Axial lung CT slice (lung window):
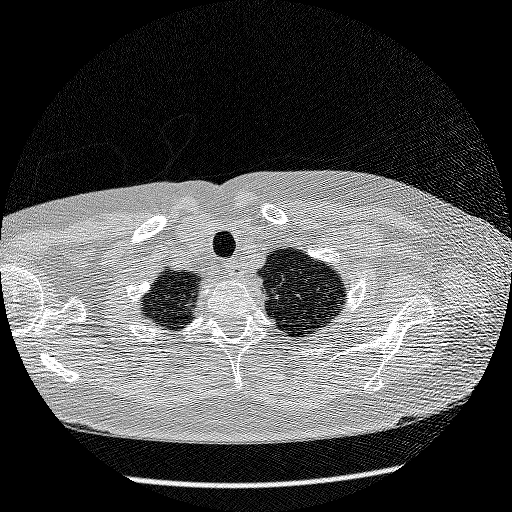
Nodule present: yes
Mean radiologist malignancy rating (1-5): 2.75